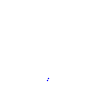
Particle: kaon